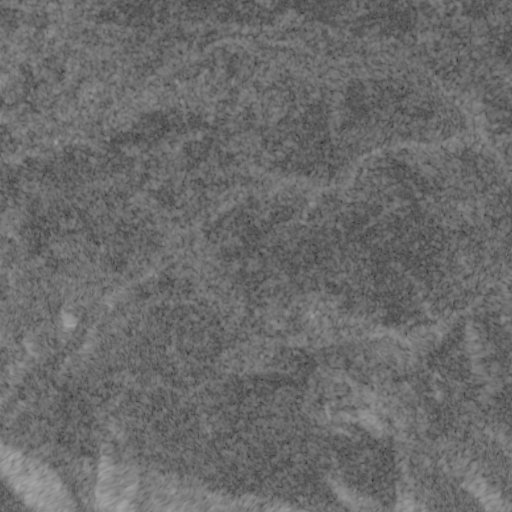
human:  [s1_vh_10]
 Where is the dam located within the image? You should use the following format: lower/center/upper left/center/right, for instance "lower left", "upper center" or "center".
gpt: The dam is located in the upper right of the image.
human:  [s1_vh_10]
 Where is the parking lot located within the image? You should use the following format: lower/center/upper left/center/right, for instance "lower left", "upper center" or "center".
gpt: The parking lot is located in the upper left of the image.
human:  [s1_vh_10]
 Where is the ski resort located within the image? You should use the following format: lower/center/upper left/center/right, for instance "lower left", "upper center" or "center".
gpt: The ski resort is located in the upper left of the image.
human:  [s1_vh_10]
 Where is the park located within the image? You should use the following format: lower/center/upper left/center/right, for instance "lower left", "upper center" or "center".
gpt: There is no park in the image.

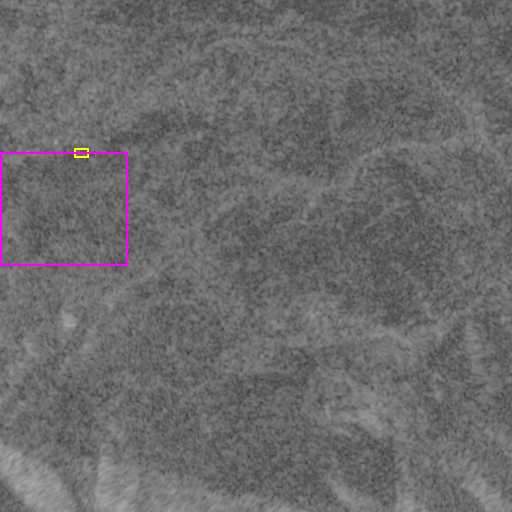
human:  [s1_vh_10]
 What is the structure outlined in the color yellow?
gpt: The structure outlined in yellow is a parking lot.
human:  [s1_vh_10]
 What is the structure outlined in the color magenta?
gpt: The structure outlined in magenta is a ski resort.
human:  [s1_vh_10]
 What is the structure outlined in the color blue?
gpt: There is no blue outline.